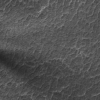
Label: not_dusty